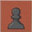
Piece: bP